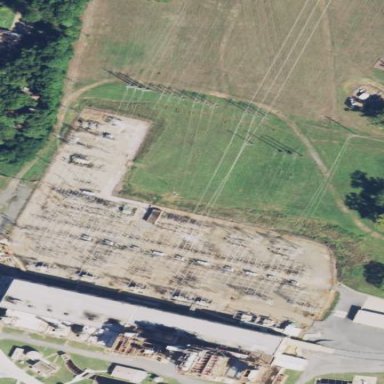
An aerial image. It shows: Outdoor power substation at the transmission level.